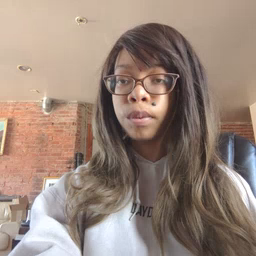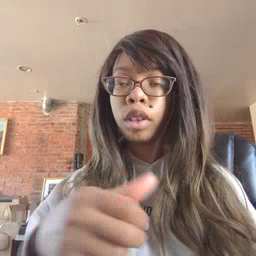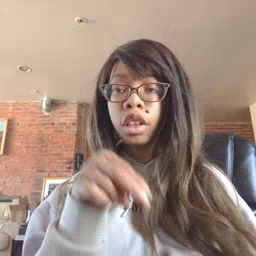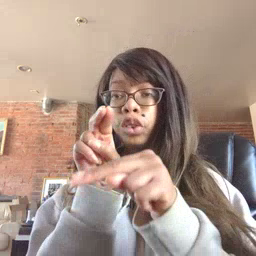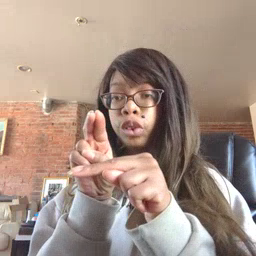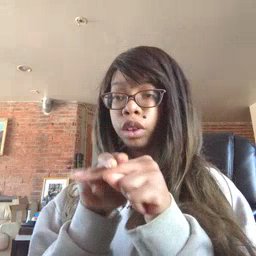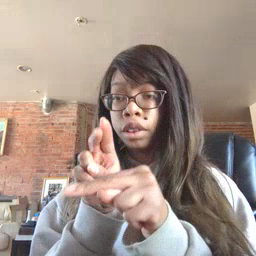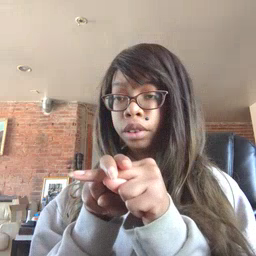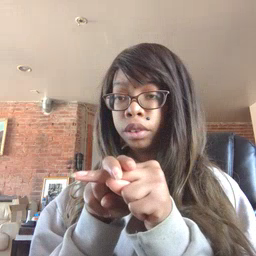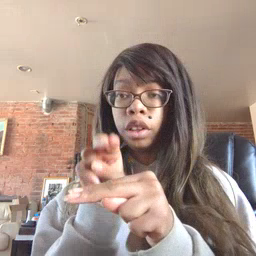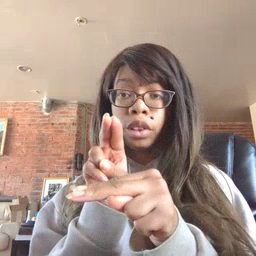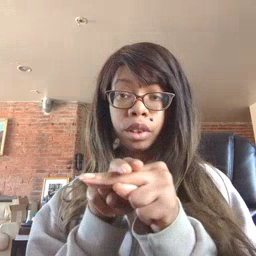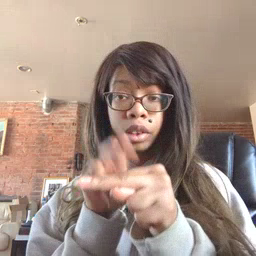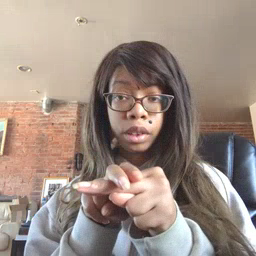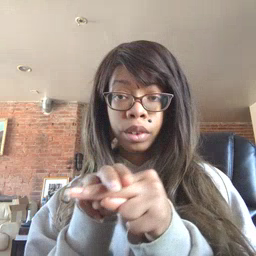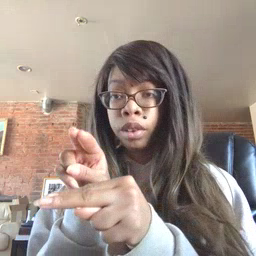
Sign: chair